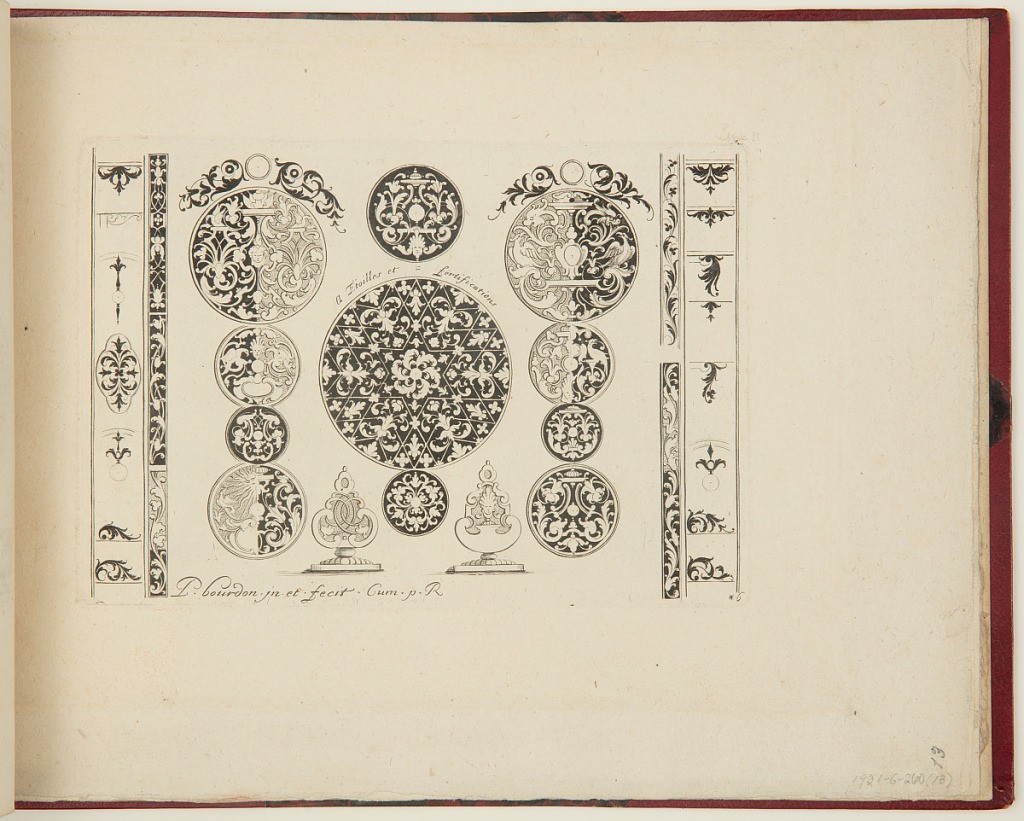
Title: Designs for Ornament, Roundels, and Fobs
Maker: Pierre Bourdon, French, ca. 1656 – 1708 after
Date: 1703
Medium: Etching and engraving on paper
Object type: Print
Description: An ornament print featuring roundels, bands, and two designs for fob seals decorated with grotesque motifs (intertwining scrolling leaves, foliage, human, and animal forms), with cartouches, mascarons (masks), animals, birds, and flowers. The plate is signed and numbered.